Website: slack
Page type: stored-credit-cards
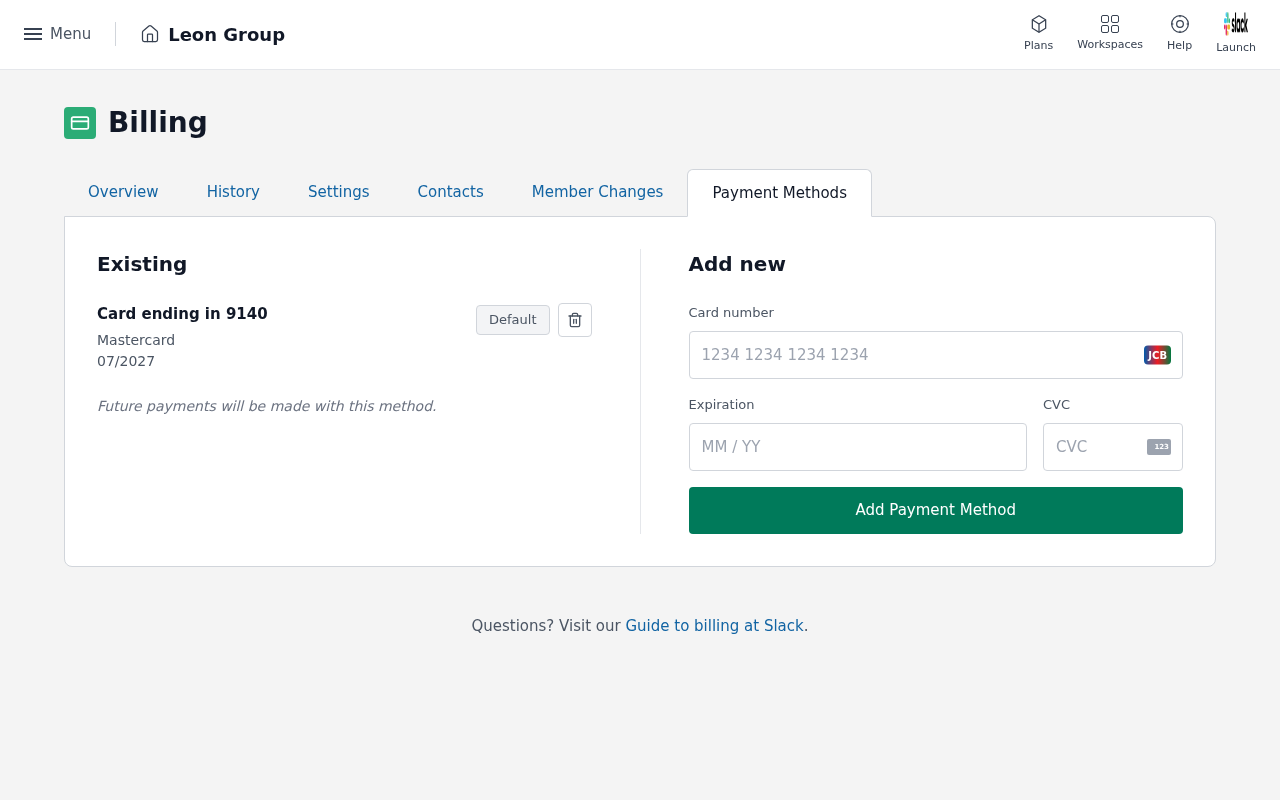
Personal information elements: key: PII_CARD_CVV
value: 453
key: PII_CARD_EXPIRY
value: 07/2027
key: PII_CARD_EXPIRY
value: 07/27
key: PII_CARD_LAST4
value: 9140
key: PII_CARD_NUMBER
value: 2718 5741 8734 9140
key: PII_CARD_TYPE
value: Mastercard
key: PII_COMPANY
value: Leon Group